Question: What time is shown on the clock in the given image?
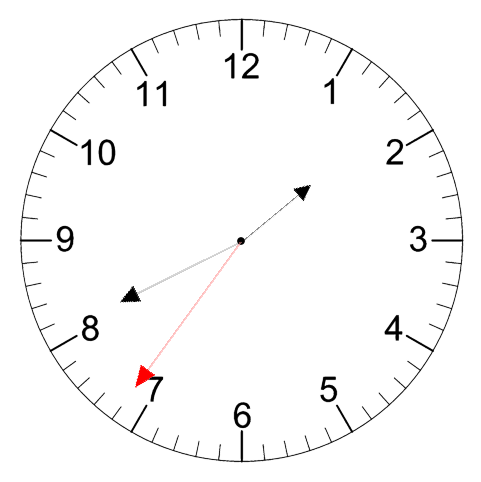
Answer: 01:40:36